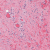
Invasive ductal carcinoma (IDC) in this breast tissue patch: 0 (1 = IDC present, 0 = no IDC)